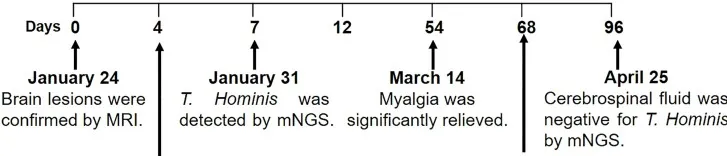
The timeline of disease progression and treatment of the patients.
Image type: chart (chart)